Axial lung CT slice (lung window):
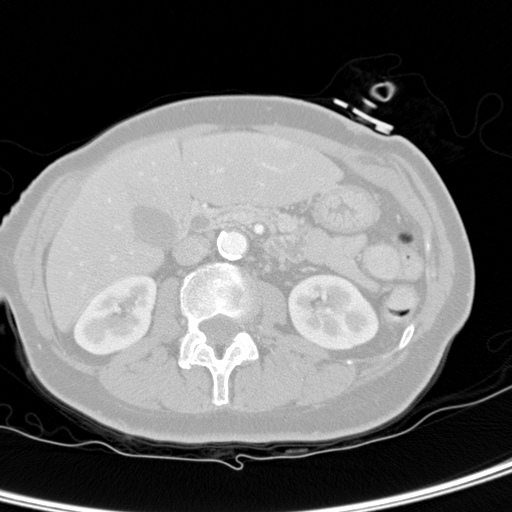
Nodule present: no